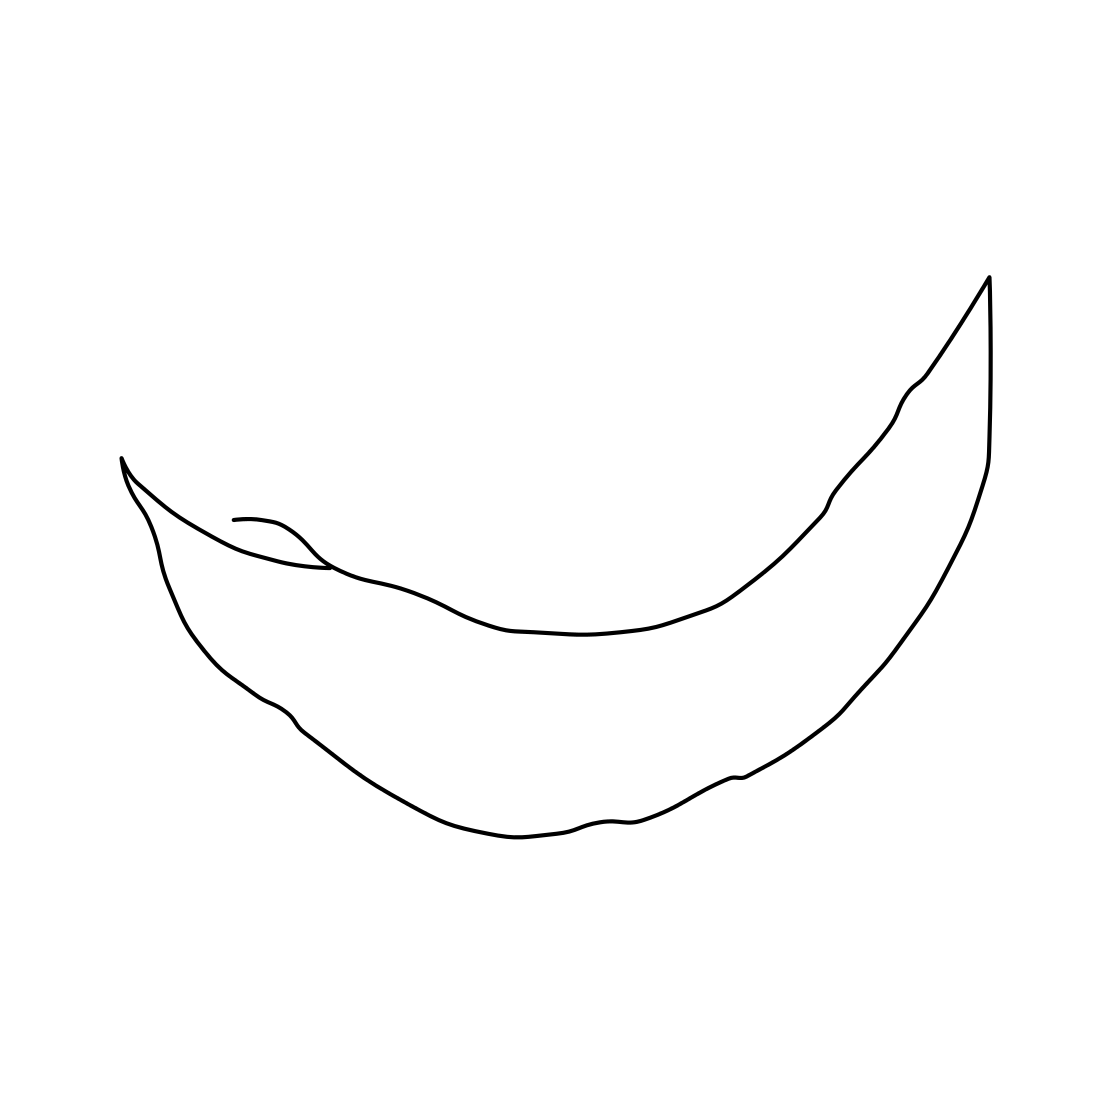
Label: moon